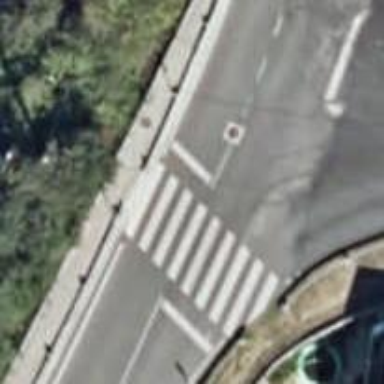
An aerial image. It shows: Uncontrolled road crossing.